Question: The question is straightforward.
I have run the application without modifying anything on an iPhone 5, iPhone 4S and the simulator, all running iOS7.
I have configured my FB account in Settings so that when I try to login it takes that account. The problem is that when the alert view for permissions appears
 , even if I select
(for accepting), it enters the delegate method with the error being .
The question is here too: <URL>, but it has no answers.
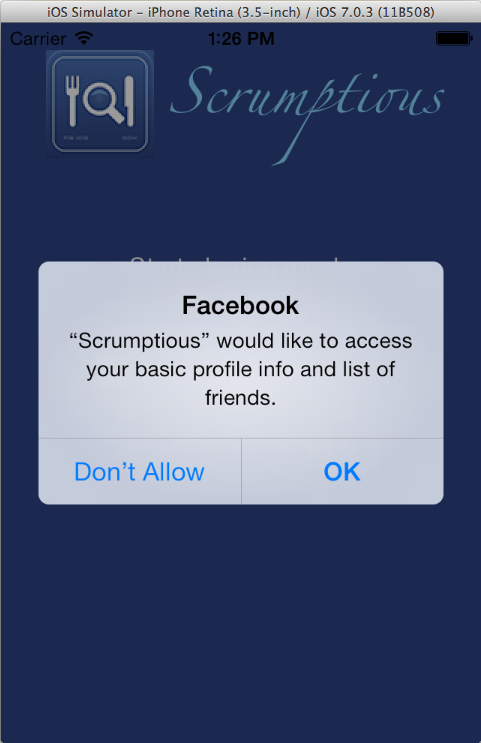
Answer: My issue turned out to be missing Facebook app settings. (Specifically, the iOS / Bundle ID settings.)
<URL>
Hope this helps someone.